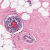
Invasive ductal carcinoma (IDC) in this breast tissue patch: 0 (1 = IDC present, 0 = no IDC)